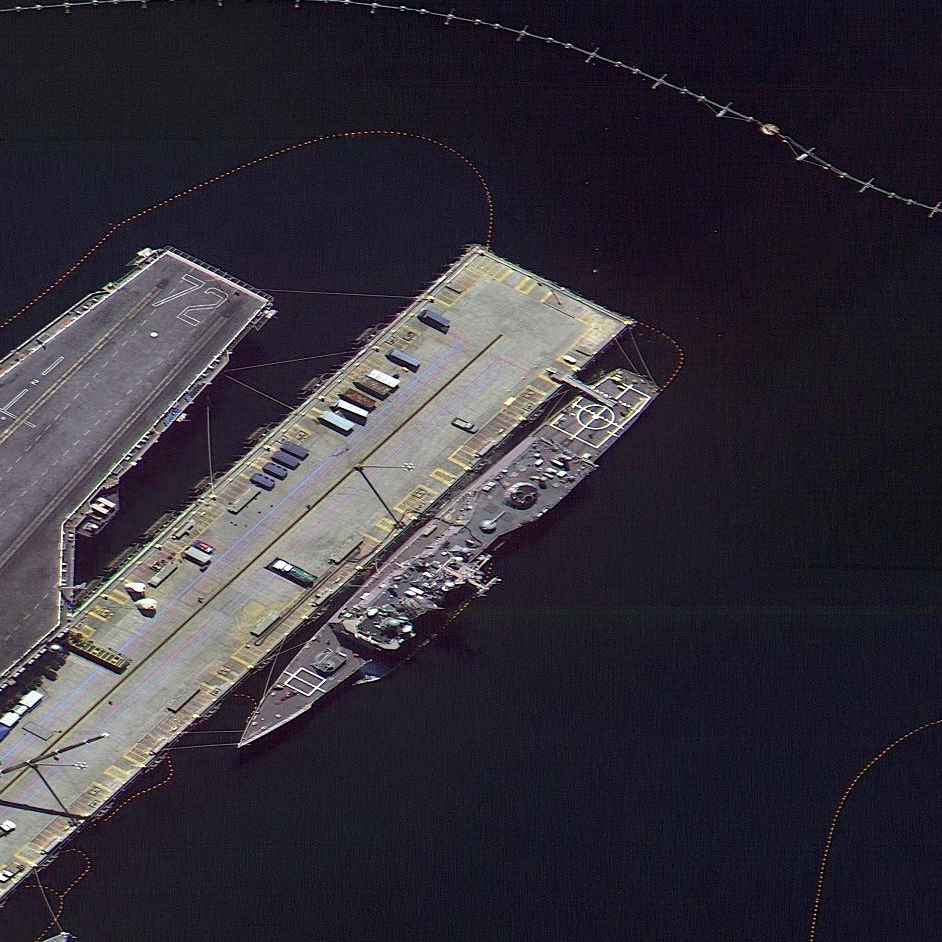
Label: cruiser